Field crop: maize
Growth stage: 2
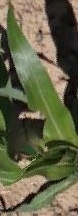
Species: maize